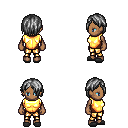
a pixel art fantasy rpg character, female body template, human, dark skin, gold chest armor, gold greaves, gray bangs hairstyle, gray slippers, four views (front, back, left, right), 2x2 character sprite sheet, small pixel art, hard edges, no anti-aliasing